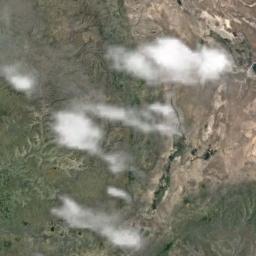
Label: cloud